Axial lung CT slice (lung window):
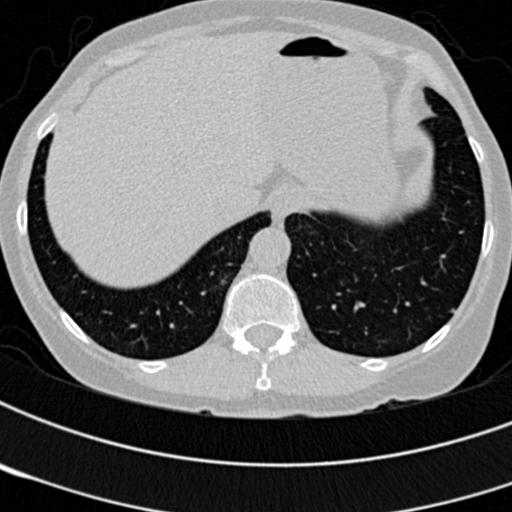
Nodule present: no